Field crop: maize
Growth stage: 1
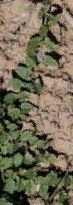
Species: convolvulus